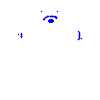
Particle: pion